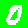
Digit: 0